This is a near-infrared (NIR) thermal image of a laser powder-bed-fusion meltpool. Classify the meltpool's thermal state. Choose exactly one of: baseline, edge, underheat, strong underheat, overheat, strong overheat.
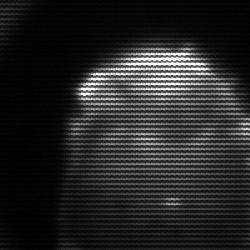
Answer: edge